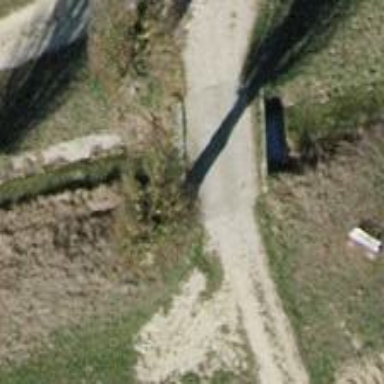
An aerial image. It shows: Track road on bridge.